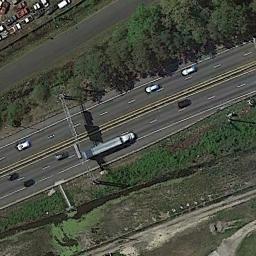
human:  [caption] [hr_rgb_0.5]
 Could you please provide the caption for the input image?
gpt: A straight freeway and a small road go through the lawn with many trees and some cars are driving on the freeway .

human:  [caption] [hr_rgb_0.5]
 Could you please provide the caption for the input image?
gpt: There are green belts along the freeway .

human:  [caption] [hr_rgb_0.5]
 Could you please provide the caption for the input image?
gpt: The freeway is next to the grass and some trees .

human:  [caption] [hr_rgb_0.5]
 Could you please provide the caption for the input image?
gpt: There are three white cars on the highway above .